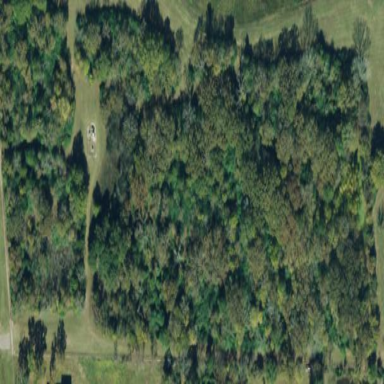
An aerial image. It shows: Mixed woodland area with variety of leaf types and cycles.